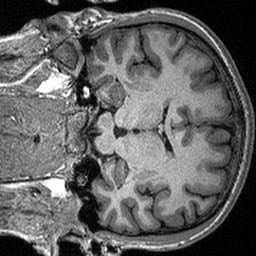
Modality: T1w
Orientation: coronal
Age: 21
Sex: male